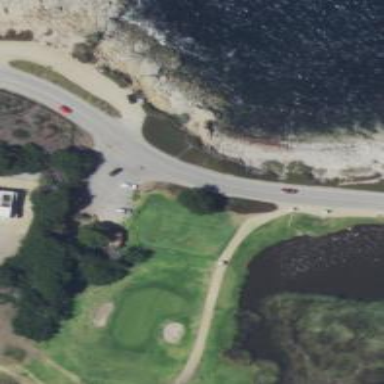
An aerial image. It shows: Service road used as golf cart path.